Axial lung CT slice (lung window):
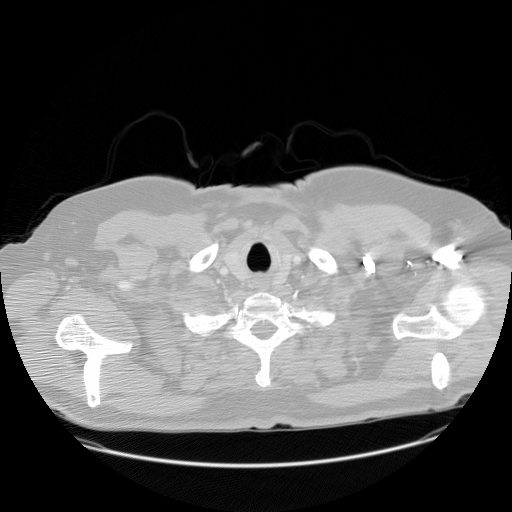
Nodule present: no